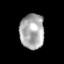
Tissue: prostate
Cell type: T cells
Senescence score: 0.3514
Nuclear area (px): 830
Mean DAPI intensity: 171.607